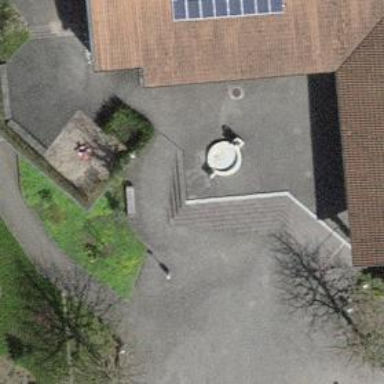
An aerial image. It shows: Beautiful fountain.